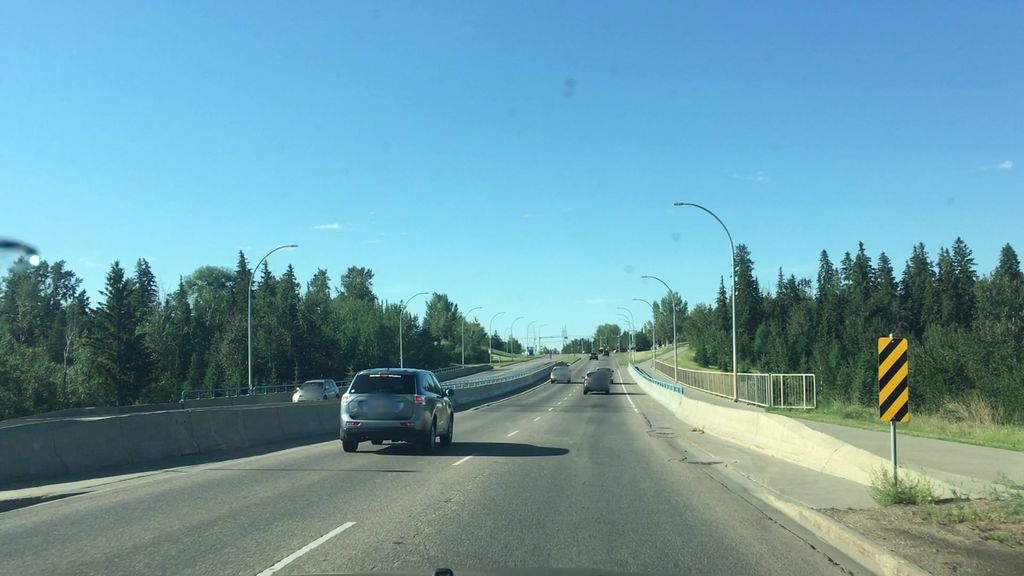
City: edmonton